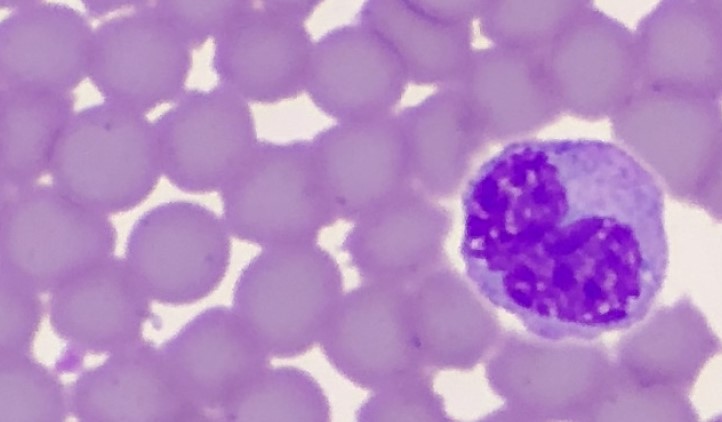
White blood cell type: Monocyte